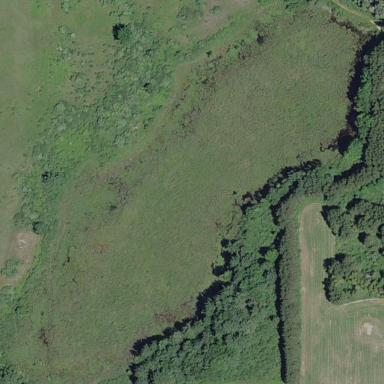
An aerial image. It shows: Marshy wetland area.